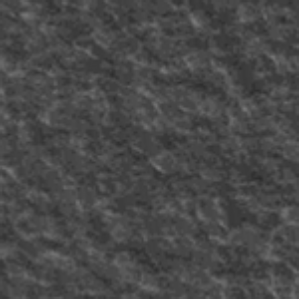
Label: frost